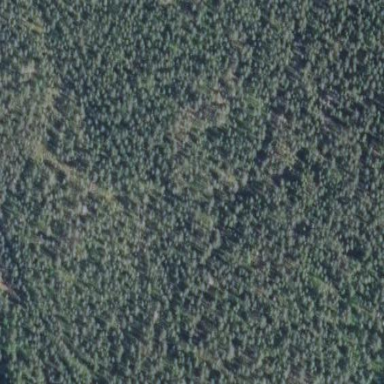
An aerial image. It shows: Woodland with needle-leaved trees.